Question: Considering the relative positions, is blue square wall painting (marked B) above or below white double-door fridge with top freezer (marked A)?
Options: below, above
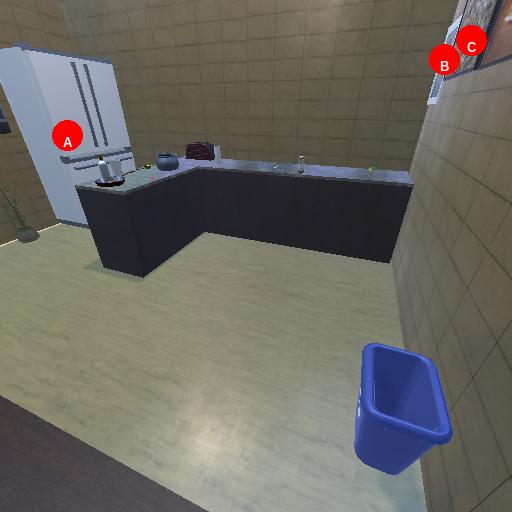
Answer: below